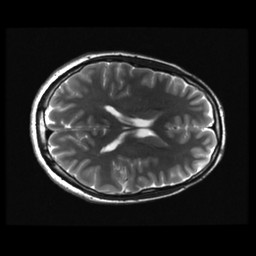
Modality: T2w
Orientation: axial
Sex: male
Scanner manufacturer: ge
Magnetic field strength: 3 T
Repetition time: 5 s
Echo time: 0.1012 s